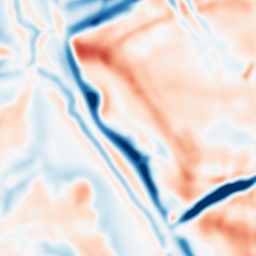
Category: multiscale
Decomposition family: dog
Decomposition parameters: sigma_low: 3
sigma_high: 10
Upsampling method: sinc_blackman
Upsampling parameters: scale: 2
kernel_size: 8
Upsampling scale: 2